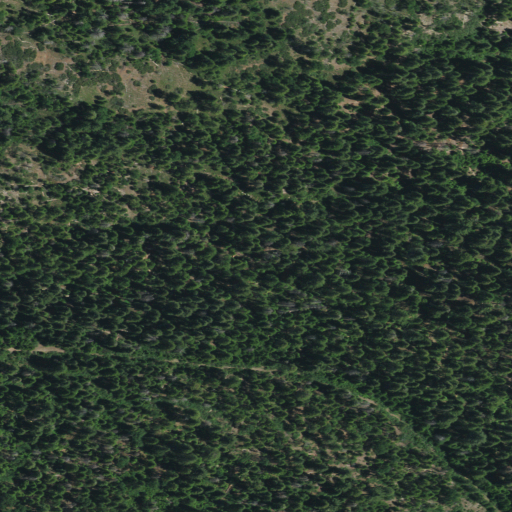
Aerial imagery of valley in California named Little Pebble Canyon containing only evergreen forest